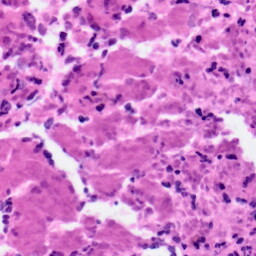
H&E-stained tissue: Pancreatic